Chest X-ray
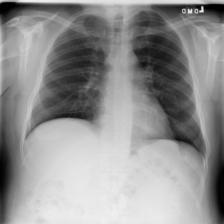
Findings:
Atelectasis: positive
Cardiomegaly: negative
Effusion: negative
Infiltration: negative
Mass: negative
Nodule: negative
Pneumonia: negative
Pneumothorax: negative
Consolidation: negative
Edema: negative
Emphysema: negative
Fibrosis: negative
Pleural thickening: negative
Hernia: negative